Aerial crown-view tile of a tropical tree (Barro Colorado Island, Panama), acquired 20241216:
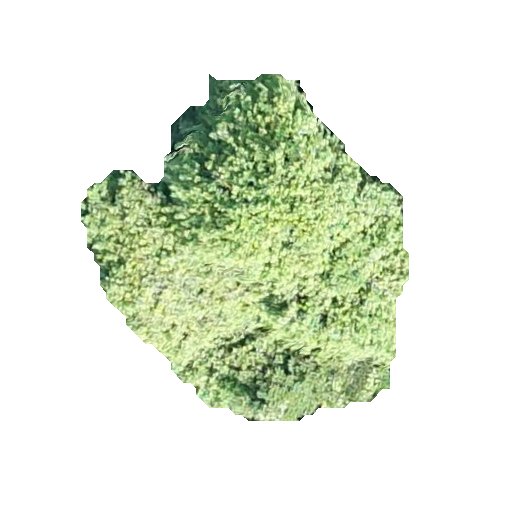
Species: Ficus yoponensis
GBIF accepted scientific name: Ficus yoponensis
Crown area: 112.205 m²